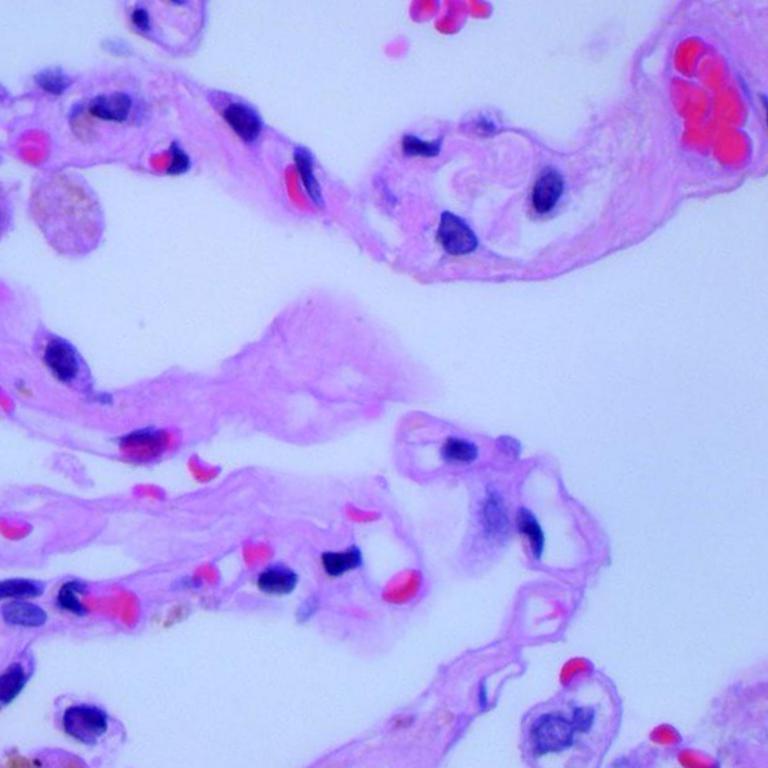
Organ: lung
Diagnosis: benign